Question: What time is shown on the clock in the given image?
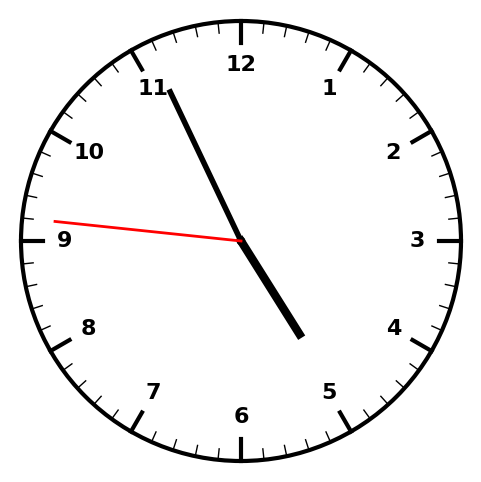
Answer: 04:55:46